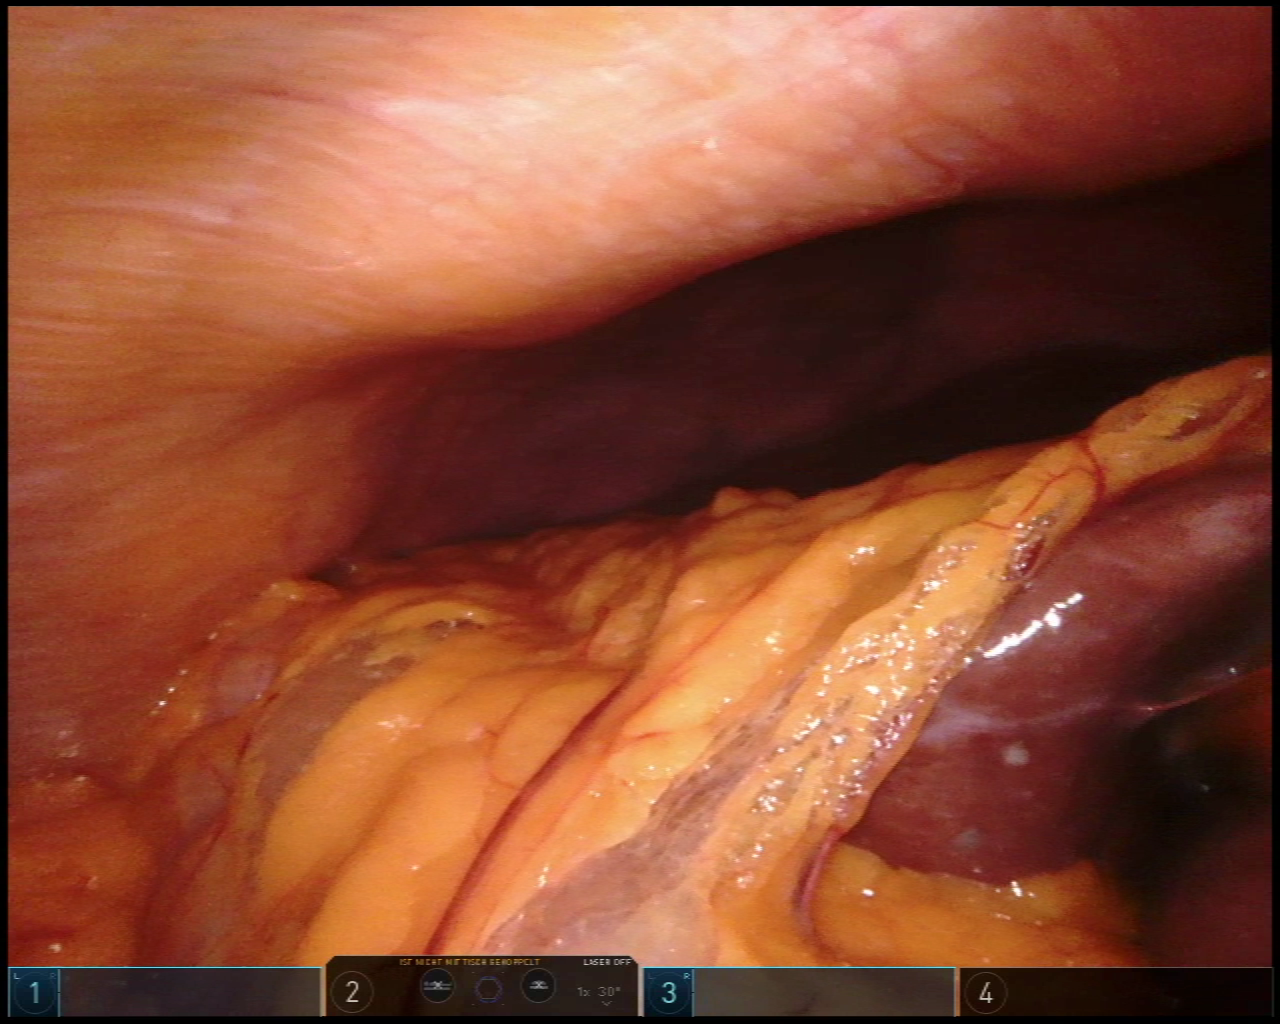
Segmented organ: liver
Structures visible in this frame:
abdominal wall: yes
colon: yes
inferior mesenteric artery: no
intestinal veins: no
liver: yes
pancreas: no
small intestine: no
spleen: no
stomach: no
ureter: no
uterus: no
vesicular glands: no